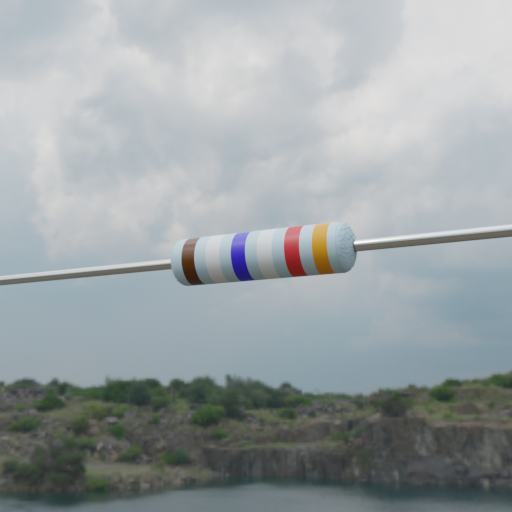
Resistor colour bands (in order): brown, white, blue, white, red, orange